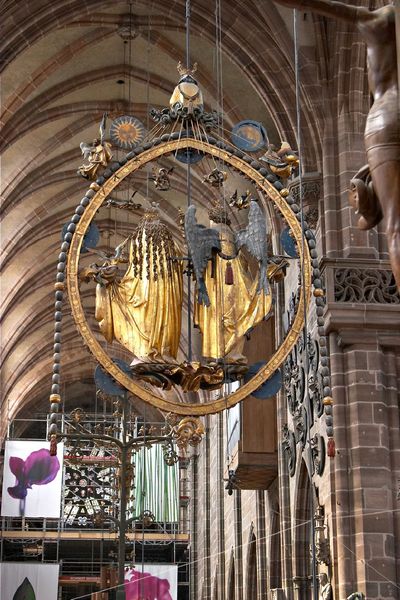
Titel: “Englischer Gruß” in St. Lorenz in Nürnberg
Künstler: Veit Stoß
Standort: Nürnberg, St. Lorenz (EU - D - B)
Schlagwörter: flügel, mann, fenster, licht, rücken, säule, säulen, stein, steine, innenraum, kirche, sonne, gewand, gold, haare, gotik, locken, perlen, kreis, tondo, engel, statue, bilder, bogen, backstein, figuren, joche, seile, halle, foto, mond, gerüst, gewölbe, hängen, kreuz, dom, hinten, rippen, mosaik, kathedrale, langhaus, kirchenschiff, hängend, dienste, christus, stoß, maria, erzengel, marienbild, verkündigung, nürnberg, retabel, veit, englischer gruß, schlussteine, lorenzkirche, veit stoßenglischer gruß, s.lorenz, engelgruß, tobdo